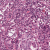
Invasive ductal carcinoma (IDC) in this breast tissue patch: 1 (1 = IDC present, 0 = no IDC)